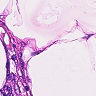
Metastatic tissue present: no